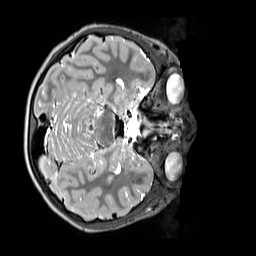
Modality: T2w
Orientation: axial
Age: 9
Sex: male
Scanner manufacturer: siemens
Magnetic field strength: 3 T
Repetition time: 3.2 s
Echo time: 0.408 s